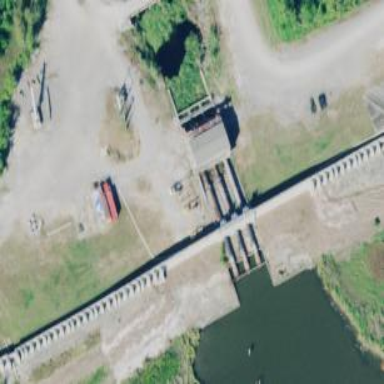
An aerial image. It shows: Lock gate along waterway.